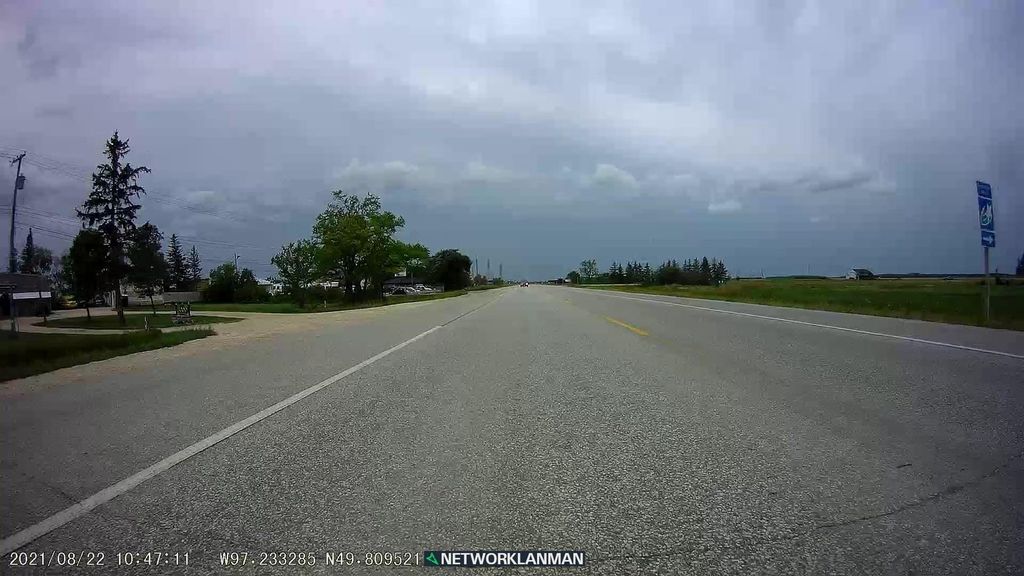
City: winnipeg